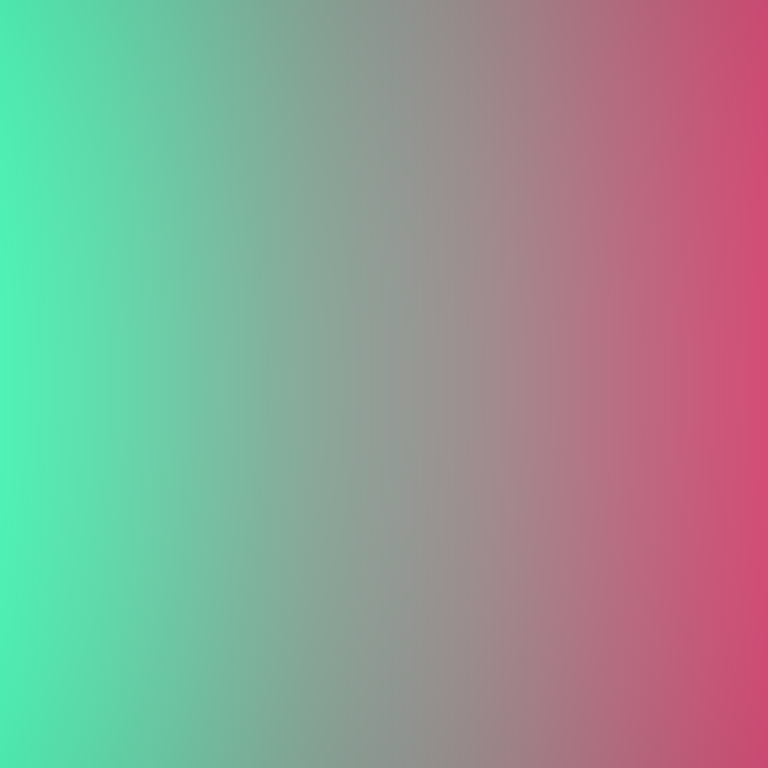
Abstract light effect, smooth gradient from teal to pink, calm atmosphere, soft blend, no room, no furniture, no objects.